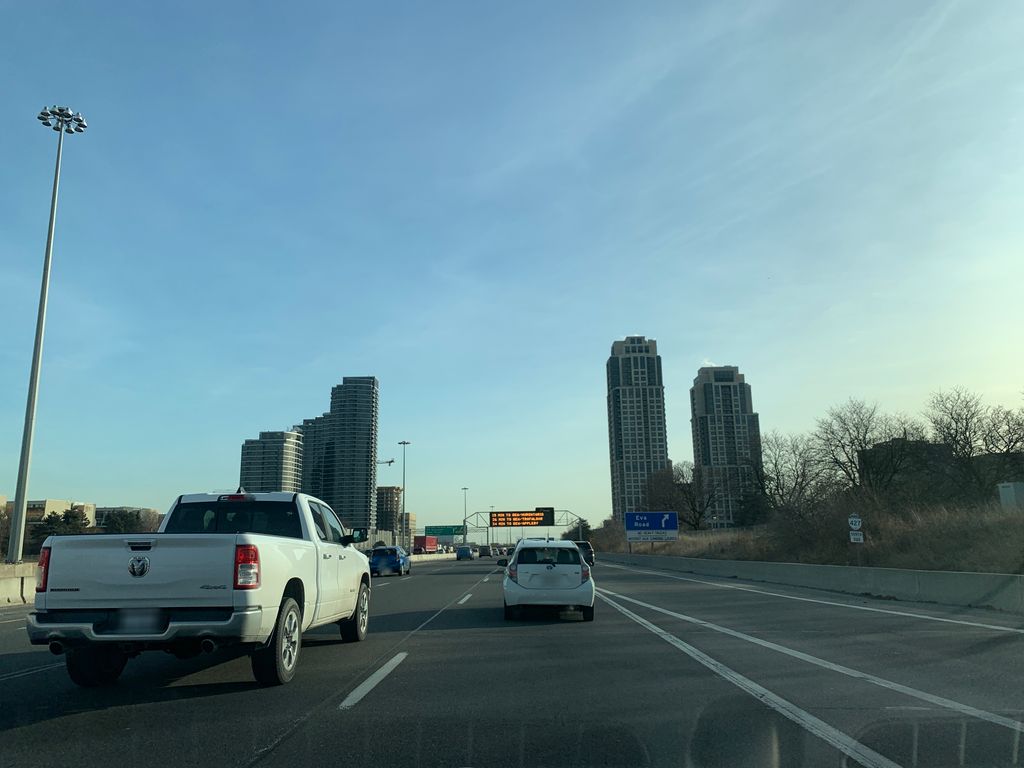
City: toronto